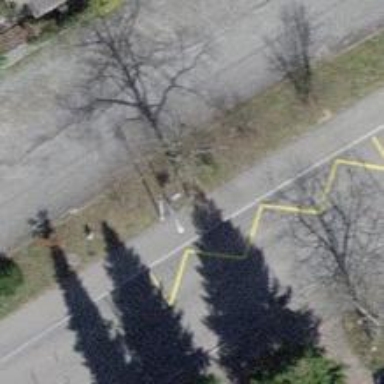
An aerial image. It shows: Bus stop with platform for public transport.